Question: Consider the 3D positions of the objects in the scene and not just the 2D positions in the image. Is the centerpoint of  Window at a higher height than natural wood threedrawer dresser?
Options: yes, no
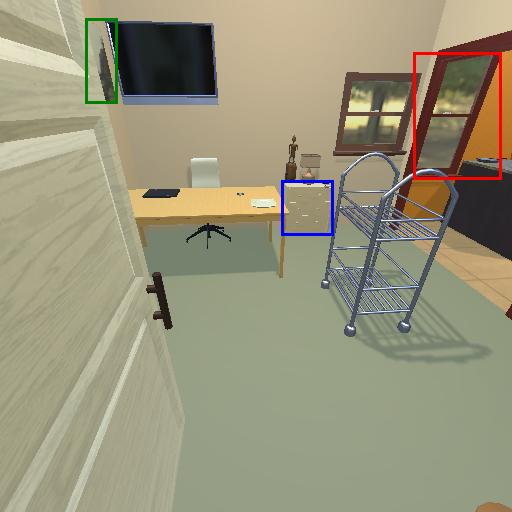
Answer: yes